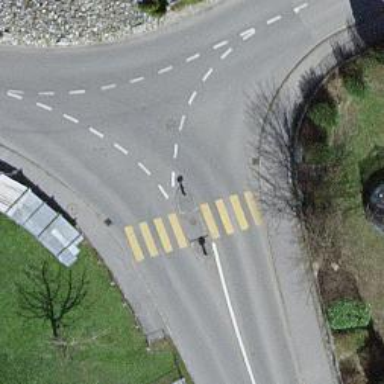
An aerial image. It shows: Zebra crossing on the road.